Question: In a common git workflow, you branch off master into a feature branch or a dev branch, make many small commits, and then merge back into master when your work is tested.
To keep master's history clean, you can 'git merge --squash dev'. This allows you to preserve the more granular history in the feature or dev branch while keeping master clean.
After doing this, you can also return to dev, merge master back in, and continue working, starting the whole process over. If you do that, you get a history that looks like this:

The problem is that it's not clear from the graph that the tip of master and HEAD~1 on dev actually represent the same state (since master is just a squash of dev's history).
Is there a better way to do this merge so that:
1. The equivalence of the squashed commit and the granular commits is apparent
2. The granular commit history is preserved in its own branch, should I ever need to look into that level of detail. (this is already being achieved by the solution I described -- I'm clarifying that I don't want to sacrifice this)
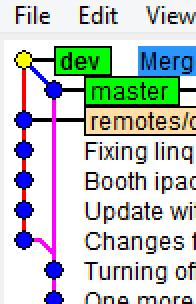
Answer: I suspect this is not the answer you want, but I think that a normal merge is the best way of communicating the history in a clear way.
Especially if you have a naming scheme for branches and commit messages that make it easy to see which commits have been made in a feature branch and which were in master. (The merge commit automatically gets the name of the merged branch in it, and putting some form of that name in the commit messages will make it all easily traceable)
The 'merge --squash' is a hidden merge. That is the fundamental problem. You've hidden it but you still want it to be seen.